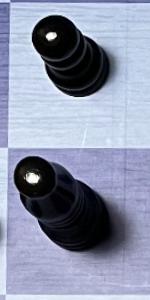
Label: Bishop_Black